Question: I am new to asp.net! by following a tutial <URL> i have written code that built successfully! But it showed following error as i executed this:

'''
body
{
font-family: 'lucida grande' ,tahoma,verdana,arial,sans-serif;
background-color: #e9e9e9;
}
#wrapper
{
width: 1080px;
margin: 0 auto;
padding:10px;
border: 5px solid #dedede;
background-color: #fff;
}
#banner
{
height: 200px;
border: 3px solid #e3e3e3;
background-image:url(../Styles/kk.jpg);
background-repeat: no-repeat;
background-size : cover;
}
#navigation
{
height: 60px;
border: 3px solid #e3e3e3;
margin-top:20px;
background-image:url(../Styles/kk.jpg);
}
#content_area
{
float: left;
width: 750px;
margin: 20px 0 20px 0;
padding: 10px;
border: 3px solid #e3e3e3;
}
#sidebar
{
float: right;
width: 250px;
height:400px;
margin:20px 10px 20px 10px;
border: 3px solid #e3e3e3;
}
#footer
{
clear:both;
width: auto;
height:40px;
margin-top:20px;
background-image:url(../Styles/kk.jpg);
}
'''
'''
<html xmlns="http://www.w3.org/1999/xhtml">
<head runat="server">
<title>My Website</title>
<link rel= "StyleSheet1" type="text/css" href ="~/Style/StyleSheet1.css" />
</head>
<body>
<form id="form1" runat="server">
<div id="wrapper">
<div id="banner">
</div>
<ul id="navigation">
</ul>
<div id="content_area">
</div>
<div id="sidebar">
</div>
<div id="footer">
<p> All rights reserved.</p>
</div>
</div>
</form>
</body>
</html>
'''
Can anyone help me to solve my problem?
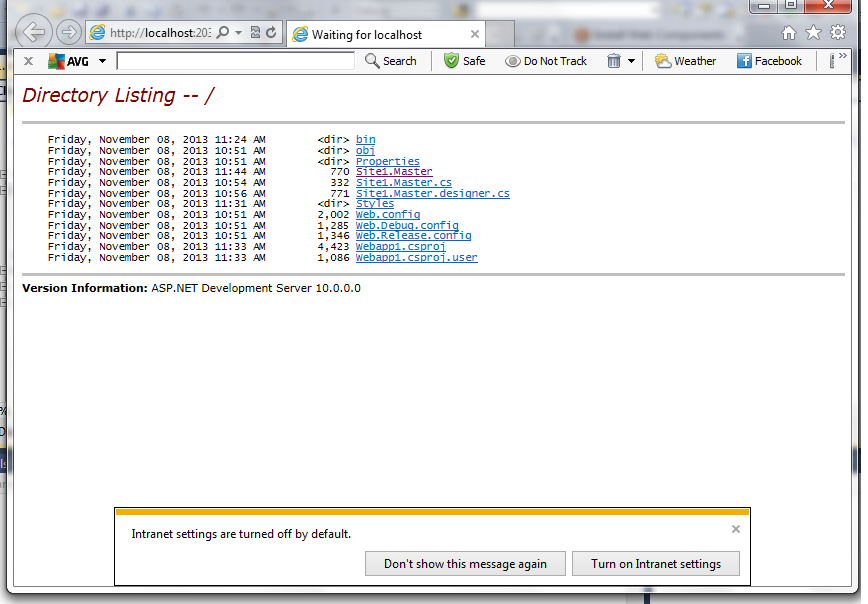
Answer: Master page is not directly excuted, you need to create aspx page, then include that master page in it.
Set that aspx page as a startup page, then execute the program.
For adding master page:
Your @page directive should have attribute as 'MasterPageFile="~/MasterPage.master"'
Your whole @page directive should look something like following:
'''
<%@ Page Title="" Language="c#" MasterPageFile="~/MasterPage.master" AutoEventWireup="false" CodeFile="ASPXPageName.aspx.cs" Inherits="NamespaceName.ASPXPageName" %>
'''
It will have following steps while adding aspx:

Can follow below Doccument:
<URL>